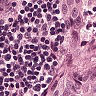
Metastatic tissue present: yes